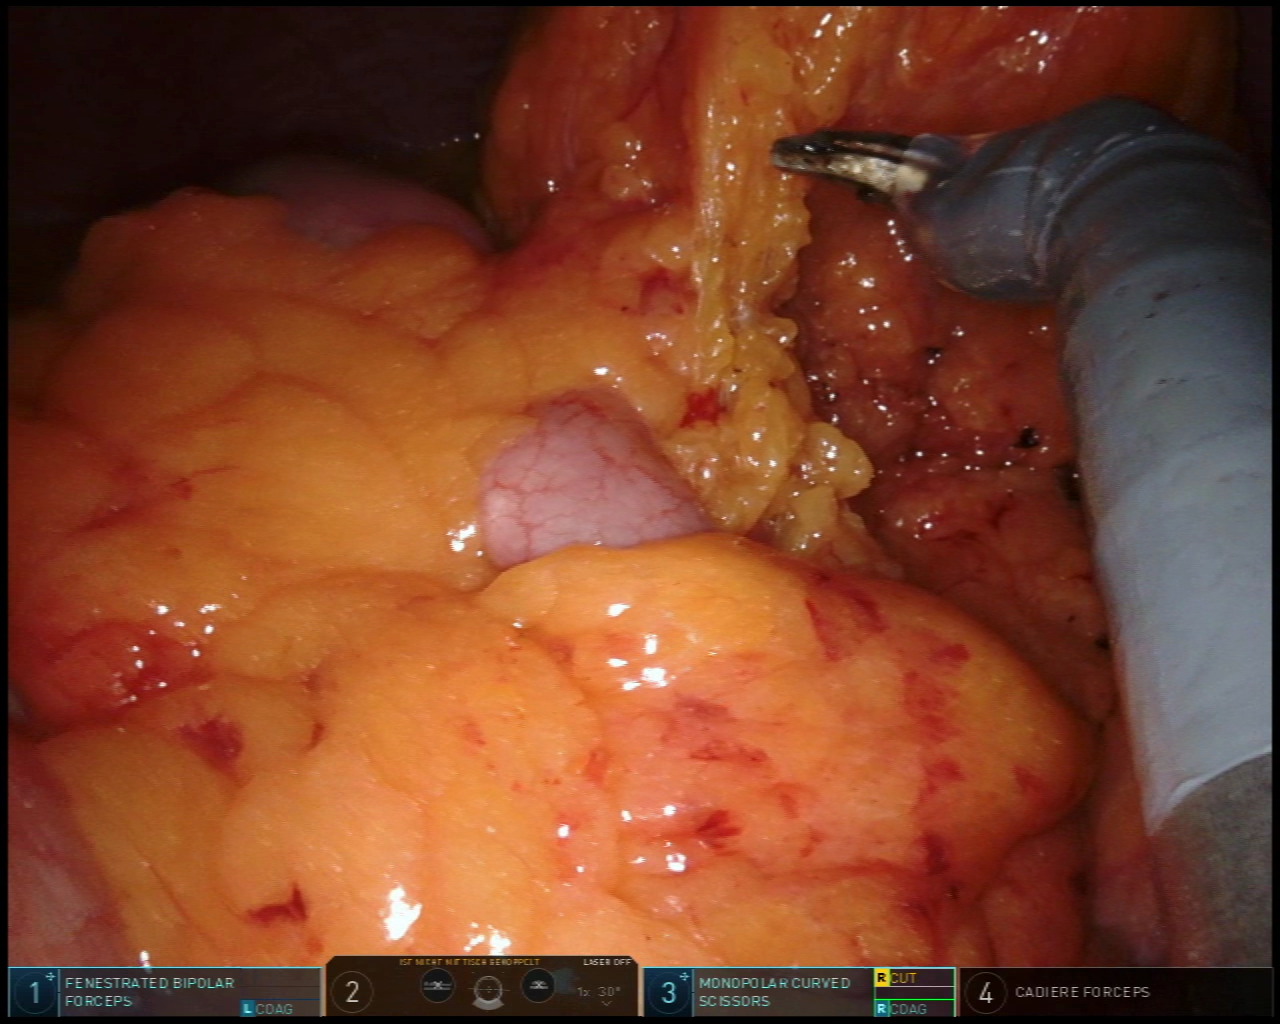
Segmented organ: colon
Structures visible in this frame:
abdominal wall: yes
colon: yes
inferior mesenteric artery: no
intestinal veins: no
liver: no
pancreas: no
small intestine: no
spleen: no
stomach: no
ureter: no
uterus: no
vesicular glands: no